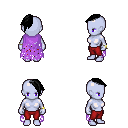
a pixel art fantasy rpg character, female body template, dark elf, purple skin, maroon tattered cape, red pants, black long mohawk hairstyle, bracelets, four views (front, back, left, right), 2x2 character sprite sheet, small pixel art, hard edges, no anti-aliasing